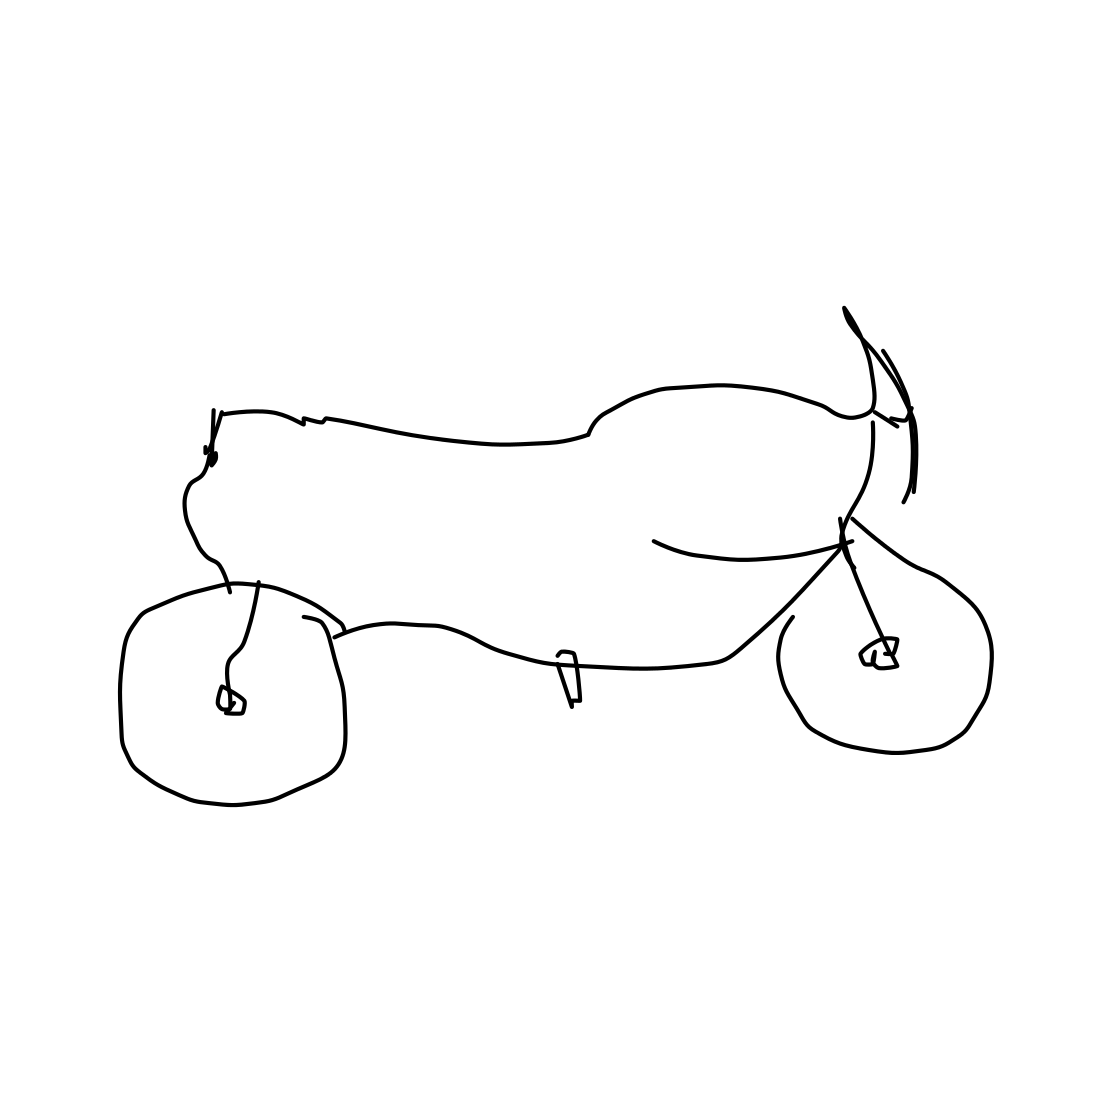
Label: motorbike